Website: crate-barrel
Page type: payment
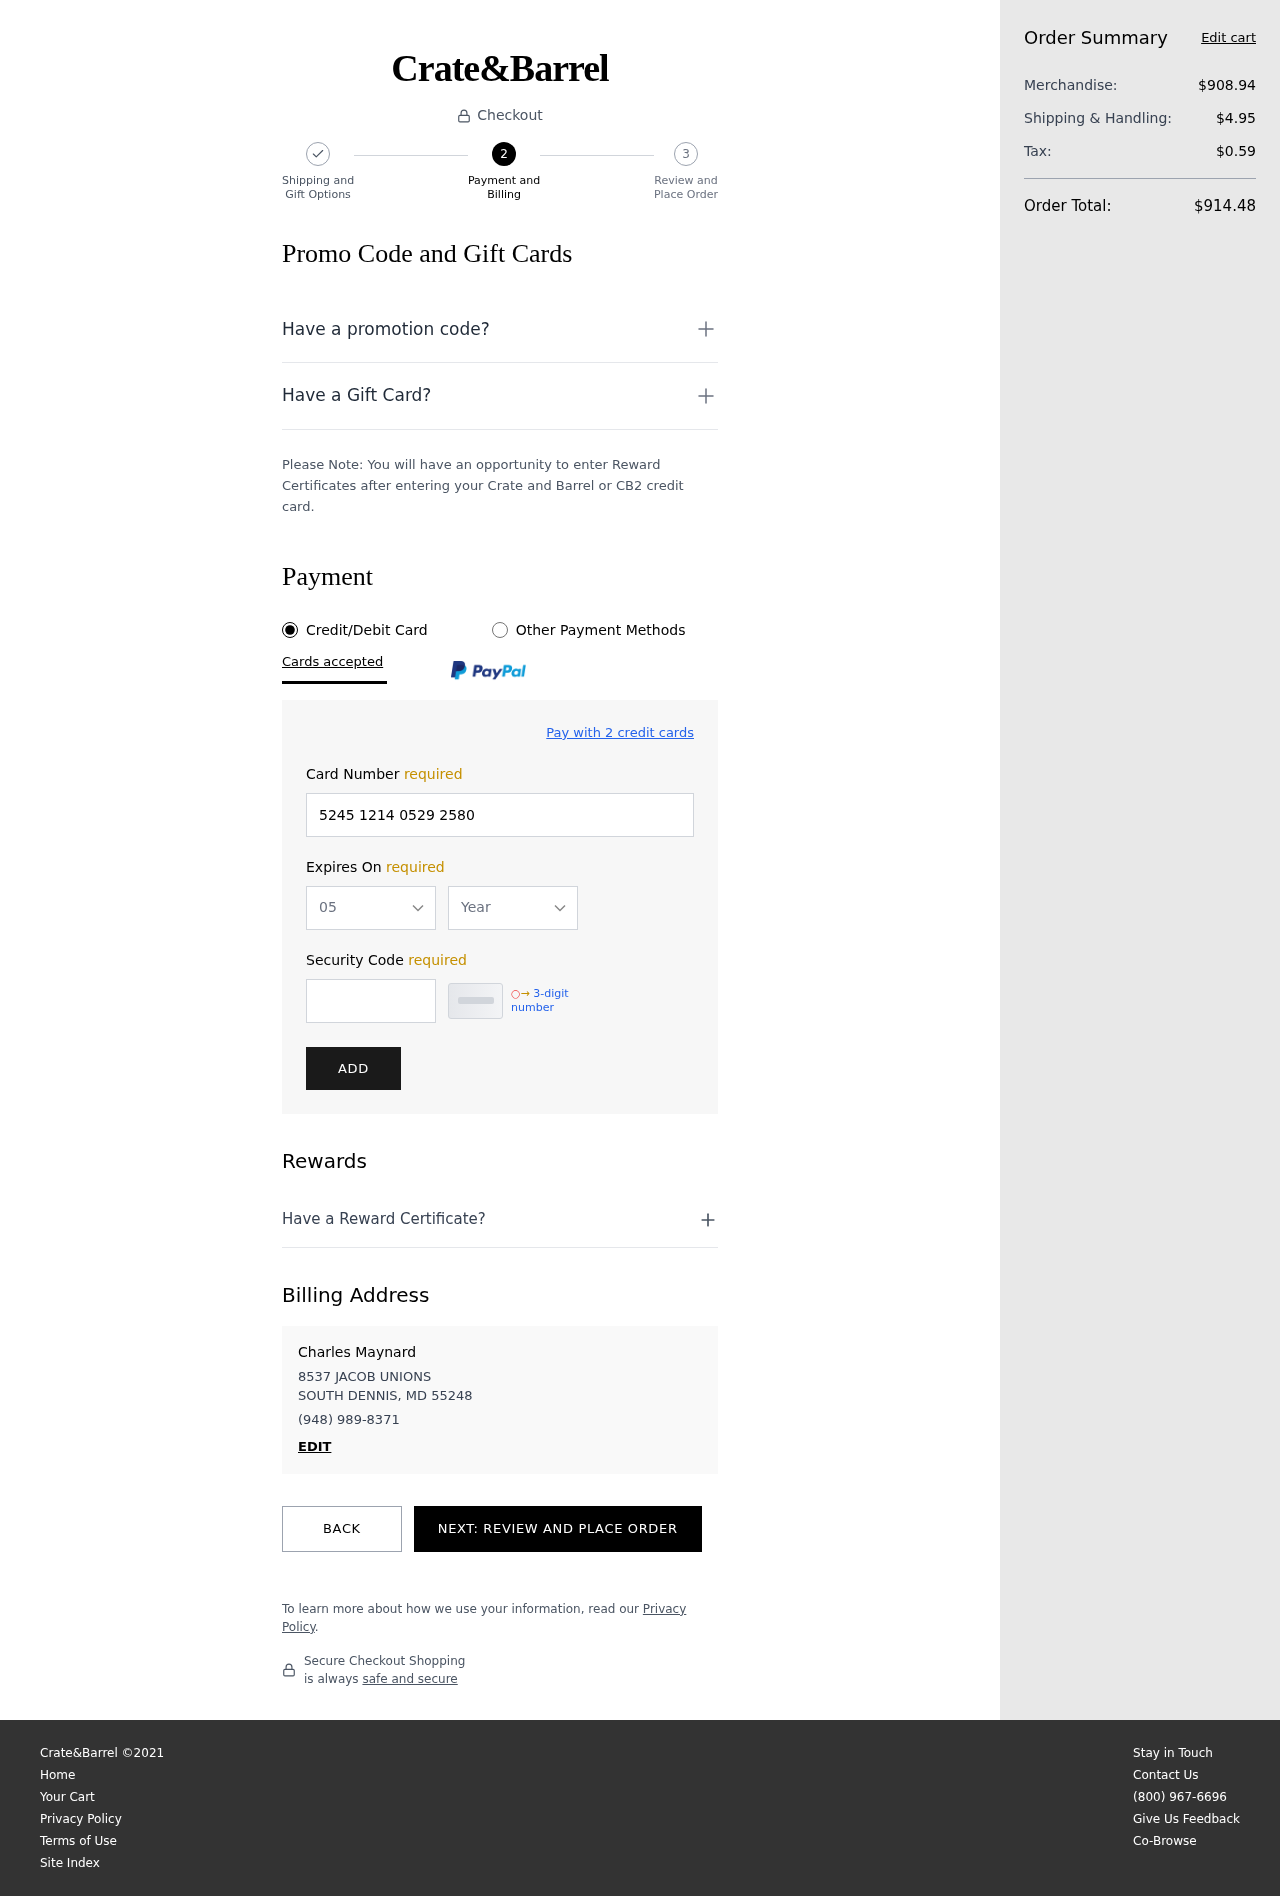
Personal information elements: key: PII_CARD_EXPIRY_MONTH
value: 05
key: PII_CARD_EXPIRY_YEAR
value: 29
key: PII_CITY_STATE_ZIP
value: SOUTH DENNIS, MD 55248
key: PII_FULLNAME
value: Charles Maynard
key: PII_PHONE
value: (948) 989-8371
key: PII_STREET
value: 8537 JACOB UNIONS
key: PII_CARD_NUMBER
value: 5245 1214 0529 2580
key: PII_CARD_CVV
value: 276
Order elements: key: ORDER_SUBTOTAL
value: $908.94
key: ORDER_SHIPPING_COST
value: $4.95
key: ORDER_TAX
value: $0.59
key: ORDER_TOTAL
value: $914.48